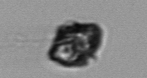
Label: Kryptoperidinium_triquetrum